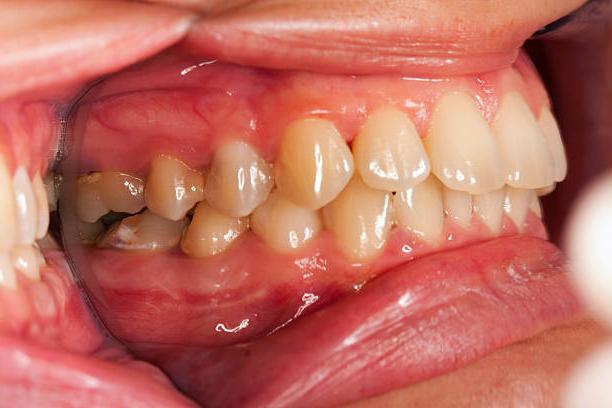
Condition: Gingivitis